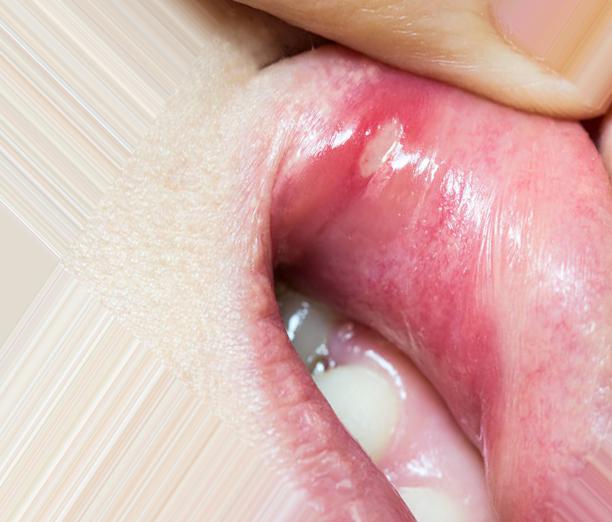
Condition: Mouth Ulcer